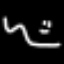
Label: squiggle